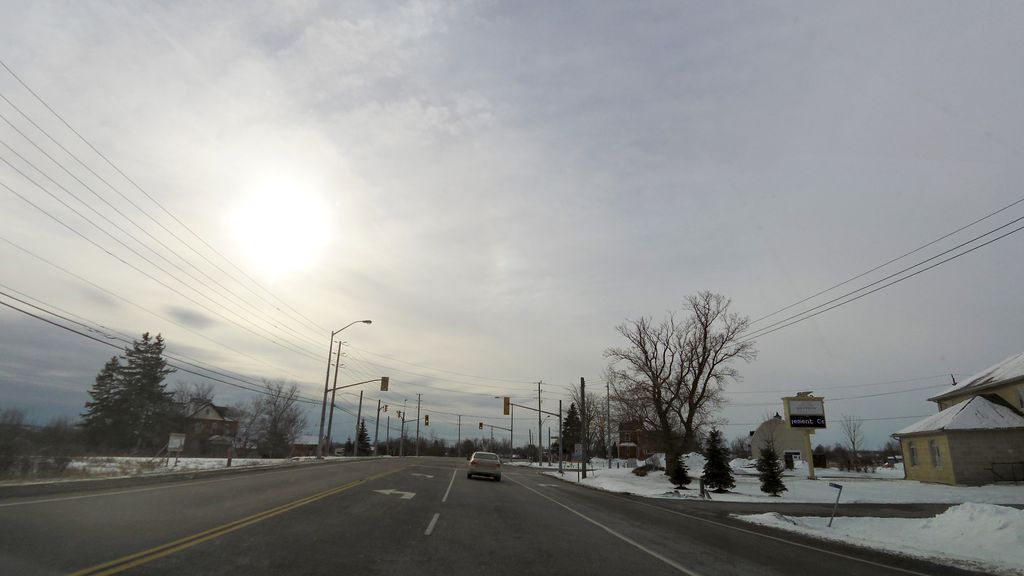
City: hamilton